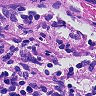
Metastatic tissue present: no